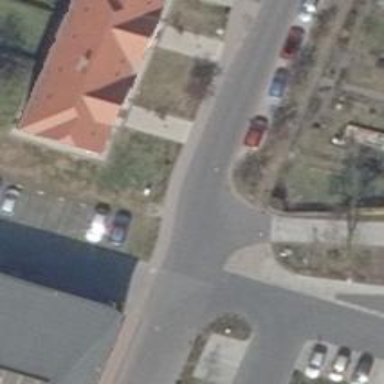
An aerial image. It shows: Footway.